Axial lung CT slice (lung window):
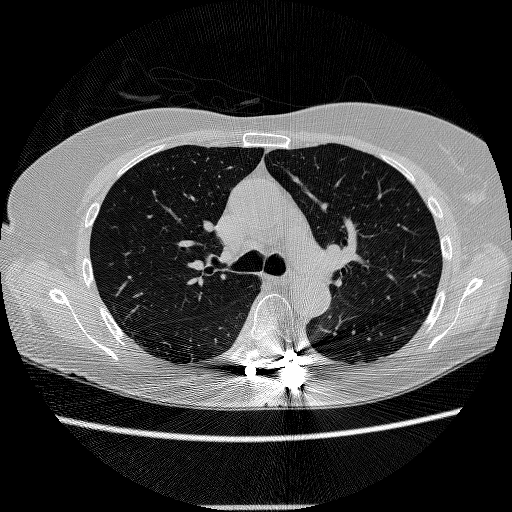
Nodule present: no